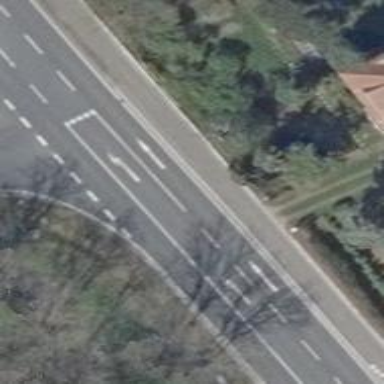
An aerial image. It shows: Secondary road with asphalt surface.